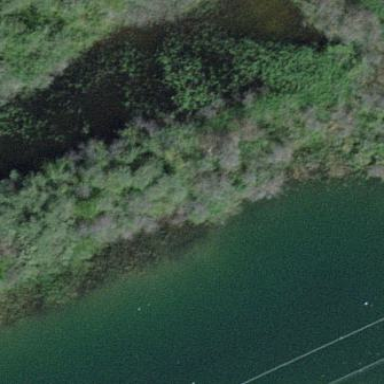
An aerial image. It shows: Peaceful pond surrounded by nature.